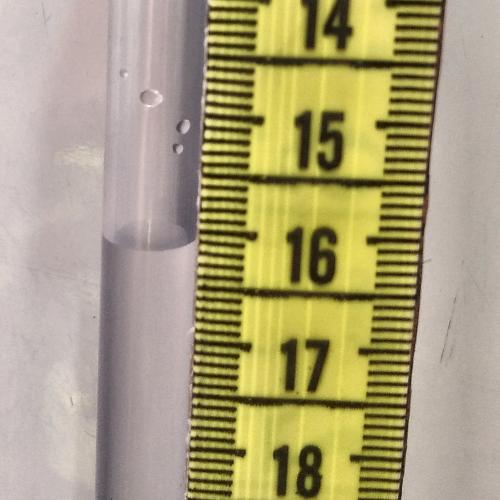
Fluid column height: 16.1 cm